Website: apple
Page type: account-selection
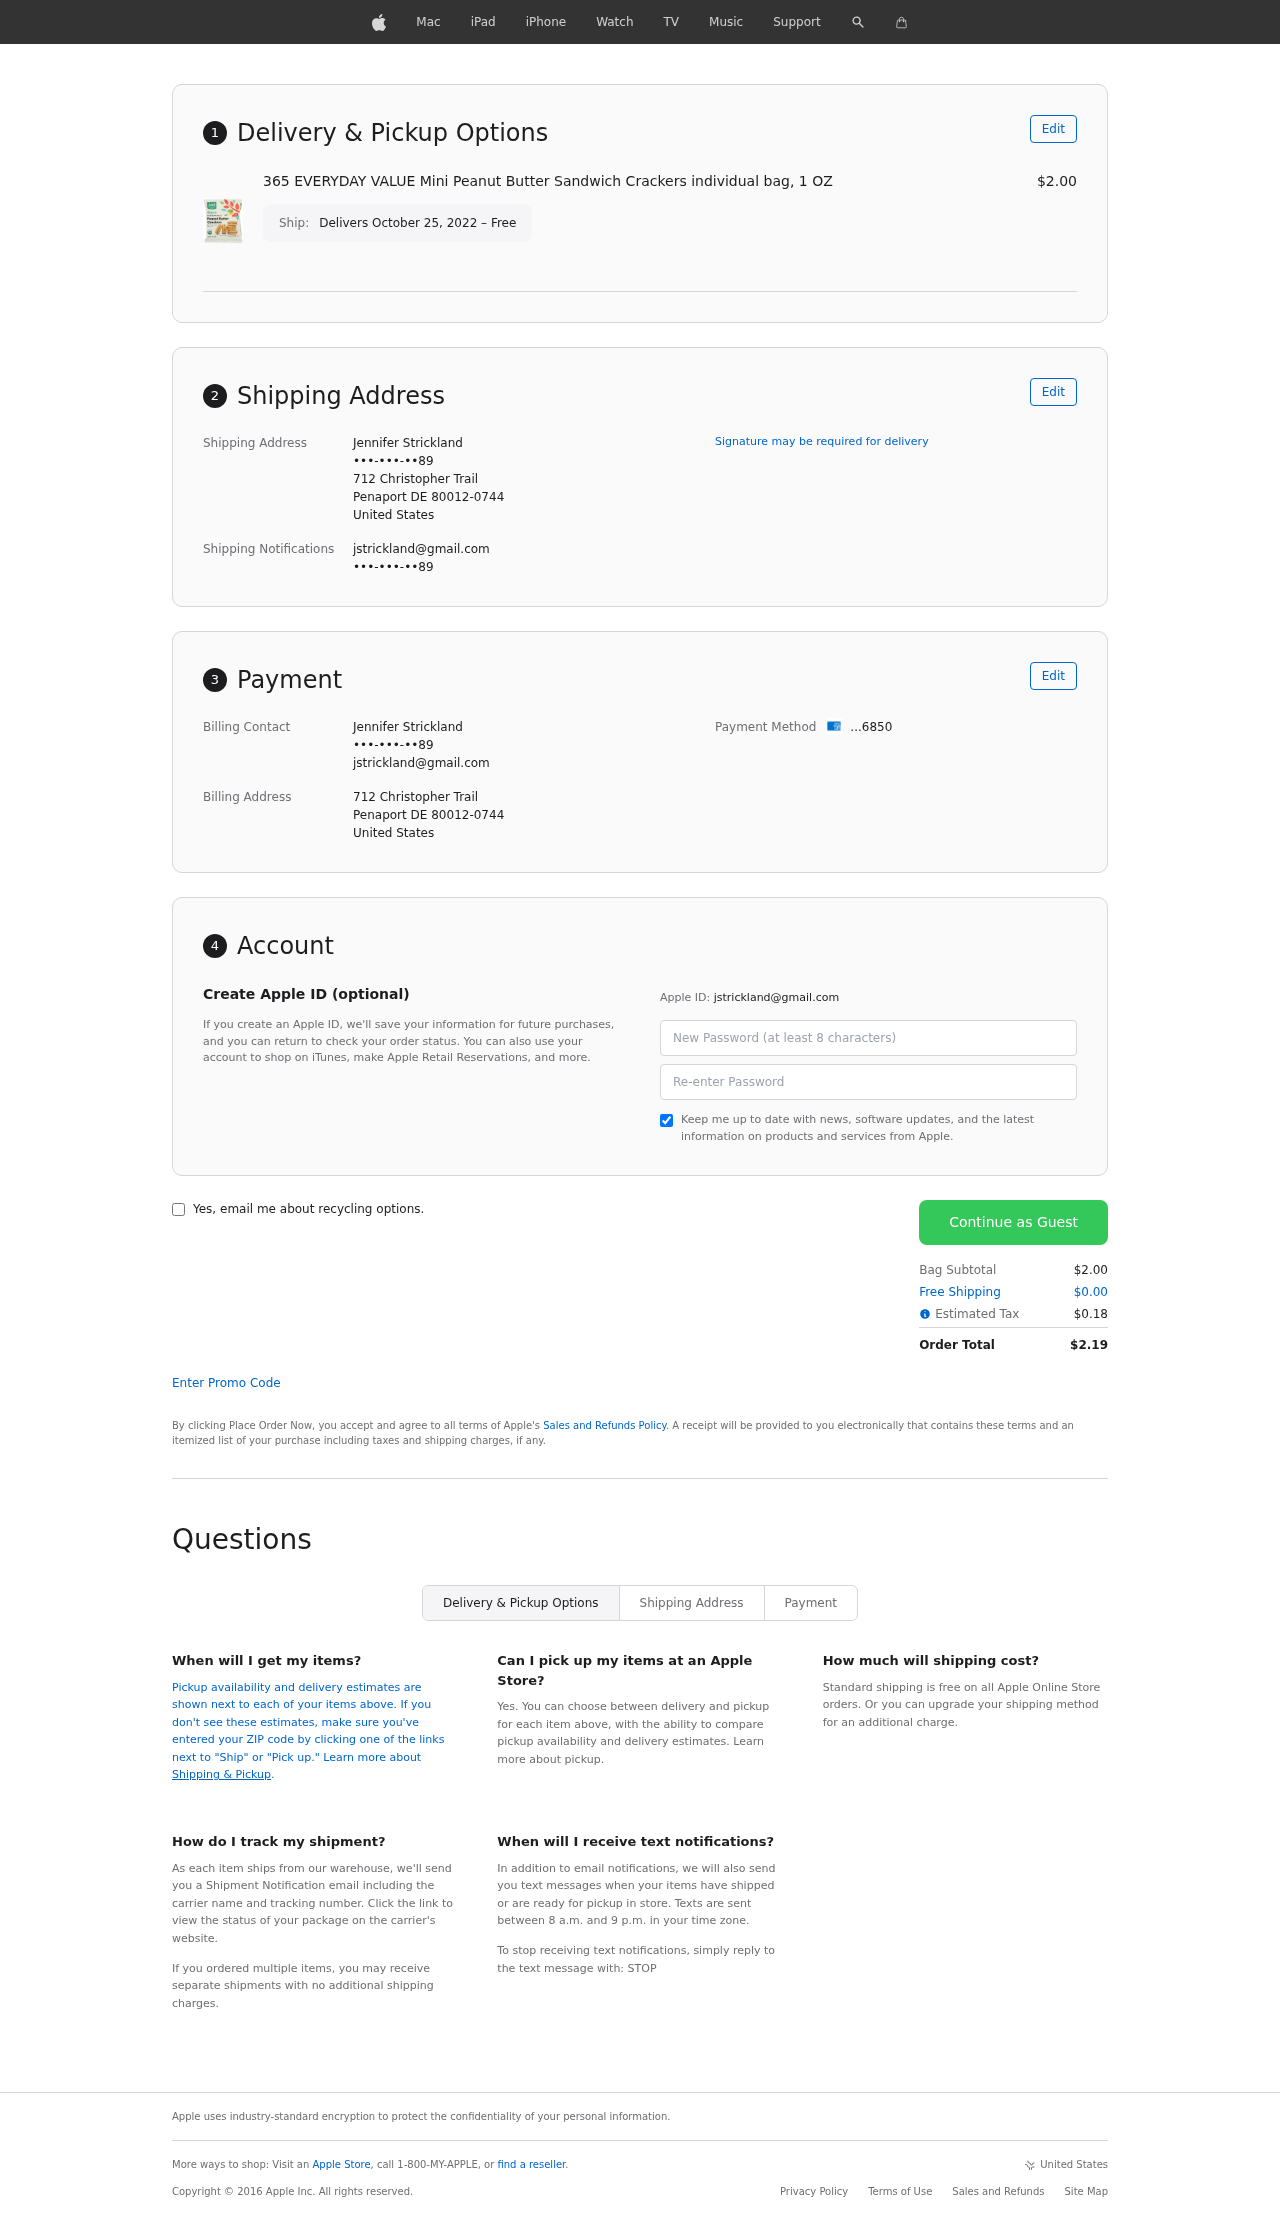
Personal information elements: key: PII_CARD_LAST4
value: ...6850
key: PII_CITY
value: Penaport
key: PII_COUNTRY
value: United States
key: PII_EMAIL
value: jstrickland@gmail.com
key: PII_FULLNAME
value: Jennifer Strickland
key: PII_PHONE
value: •••-•••-••89
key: PII_POSTCODE_FULL
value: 80012-0744
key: PII_POSTCODE_FULL
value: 80012
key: PII_STATE_ABBR
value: DE
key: PII_STREET
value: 712 Christopher Trail
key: PII_PHONE2
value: •••-•••-••89
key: PII_FIRSTNAME
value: Jennifer
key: PII_LASTNAME
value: Strickland
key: PII_FULLNAME2
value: Jennifer Strickland
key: PII_FULLNAME3
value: Jennifer Strickland
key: PII_FIRSTNAME2
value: Jennifer
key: PII_FIRSTNAME3
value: Jennifer
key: PII_LASTNAME2
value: Strickland
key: PII_LASTNAME3
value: Strickland
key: PII_FIRSTNAME_DERIVED
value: Jennifer
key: PII_LASTNAME_DERIVED
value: Strickland
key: PII_FULLNAME_DERIVED
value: Jennifer Strickland
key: PII_NAME_FULL_DERIVED
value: Jennifer Strickland
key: PII_PHONE3
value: •••-•••-••89
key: PII_EMAIL2
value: jstrickland@gmail.com
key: PII_EMAIL3
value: jstrickland@gmail.com
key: PII_POSTCODE
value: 80012
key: PII_POSTCODE_EXT
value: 0744
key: PII_POSTCODE_NUMERIC
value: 80012
Product elements: key: PRODUCT1_NAME
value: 365 EVERYDAY VALUE Mini Peanut Butter Sandwich Crackers individual bag, 1 OZ
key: PRODUCT1_PRICE
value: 2
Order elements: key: ORDER_DELIVERY_DATE
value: Delivers October 25, 2022 – Free
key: ORDER_SUBTOTAL
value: $2.00
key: ORDER_SHIPPING_COST
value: $0.00
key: ORDER_TAX
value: $0.18
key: ORDER_TOTAL
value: $2.19